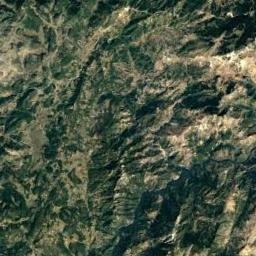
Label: mountain